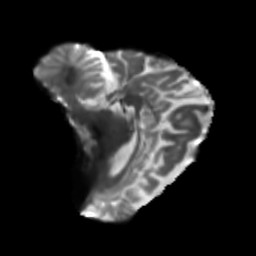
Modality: T2w
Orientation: sagittal
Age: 40
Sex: female
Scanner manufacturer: siemens
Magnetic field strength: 3 T
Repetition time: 5.25 s
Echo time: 0.08 s